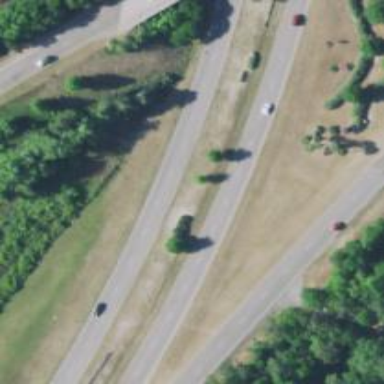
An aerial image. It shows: Trunk_link highway that also serves as expressway.